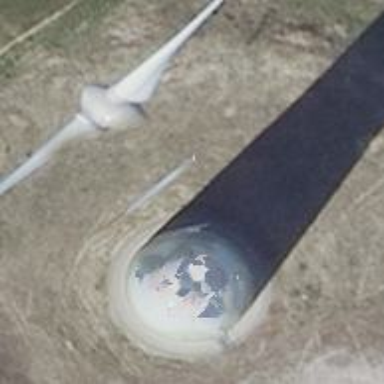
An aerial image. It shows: Wind generator using wind turbines of horizontal axis.